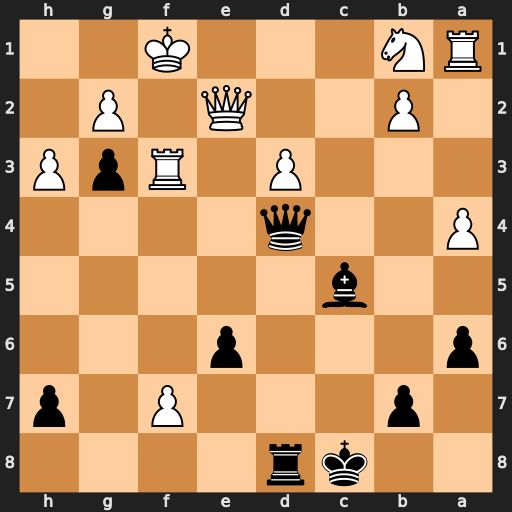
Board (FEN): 2kr4/1p3P1p/p3p3/2b5/P2q4/3P1RpP/1P2Q1P1/RN3K2
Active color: b
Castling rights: -
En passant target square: -
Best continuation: Qg1#